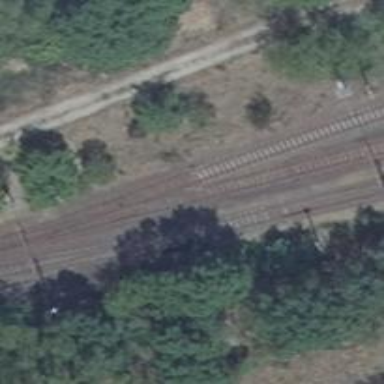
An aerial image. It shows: Railway switch.